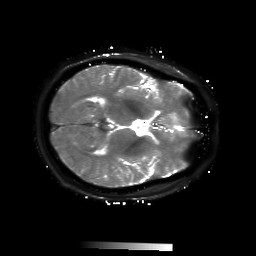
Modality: T2starmap
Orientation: axial
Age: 42
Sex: male
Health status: ill